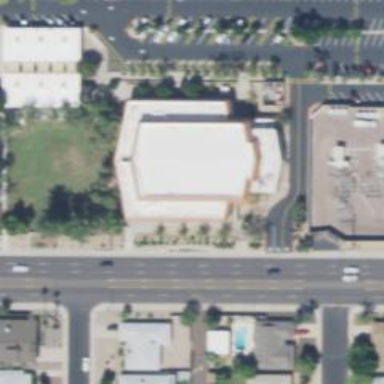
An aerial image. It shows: Building that is place of worship.